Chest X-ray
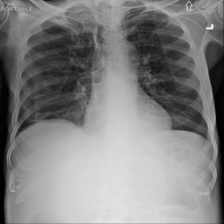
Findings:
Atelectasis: negative
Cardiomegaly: negative
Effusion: negative
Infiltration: positive
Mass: negative
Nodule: negative
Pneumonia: negative
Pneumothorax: negative
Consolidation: negative
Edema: negative
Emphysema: negative
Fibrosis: negative
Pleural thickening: negative
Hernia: negative